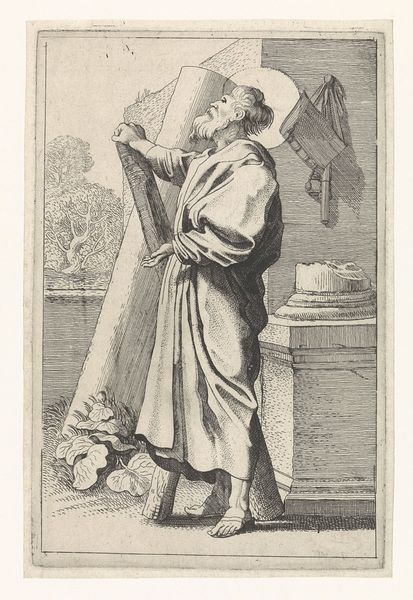
Titel: H. Andreas
Künstler: Jan van de (II) Velde
Standort: Amsterdam
Institution: Rijksmuseum
Schlagwörter: baum, blätter, fuß, himmel, mann, nackt, fenster, holz, säule, zeichnung, bart, wand, sockel, gewand, pflanze, pflanzen, graphik, tafel, sandalen, nagel, ruine, buch, pfahl, druck, druckgraphik, rolle, heiligenschein, nimbus, heiliger, bauen, eremit, zirkel, evangelium, gewad, laurentius, sackbuch